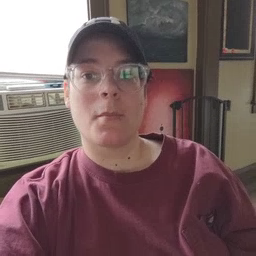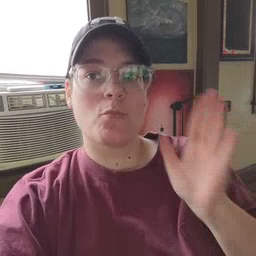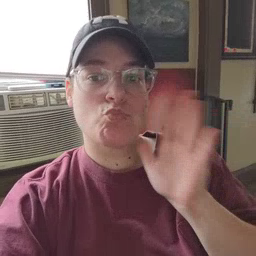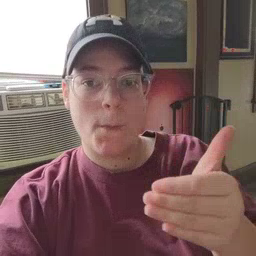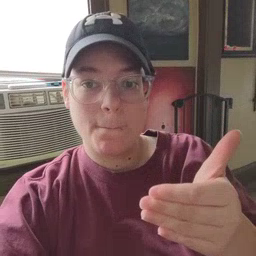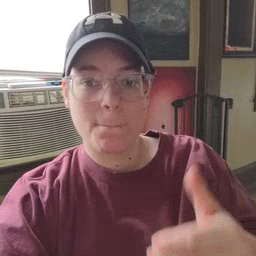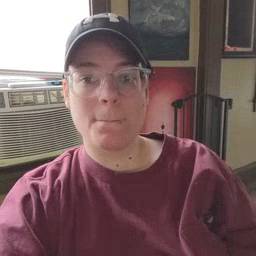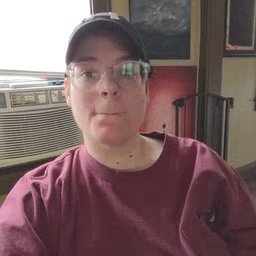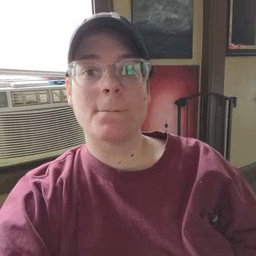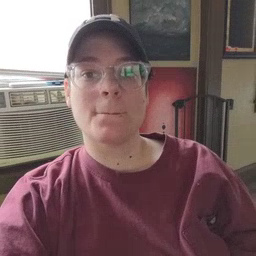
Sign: bedroom